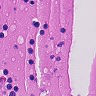
Metastatic tissue present: no